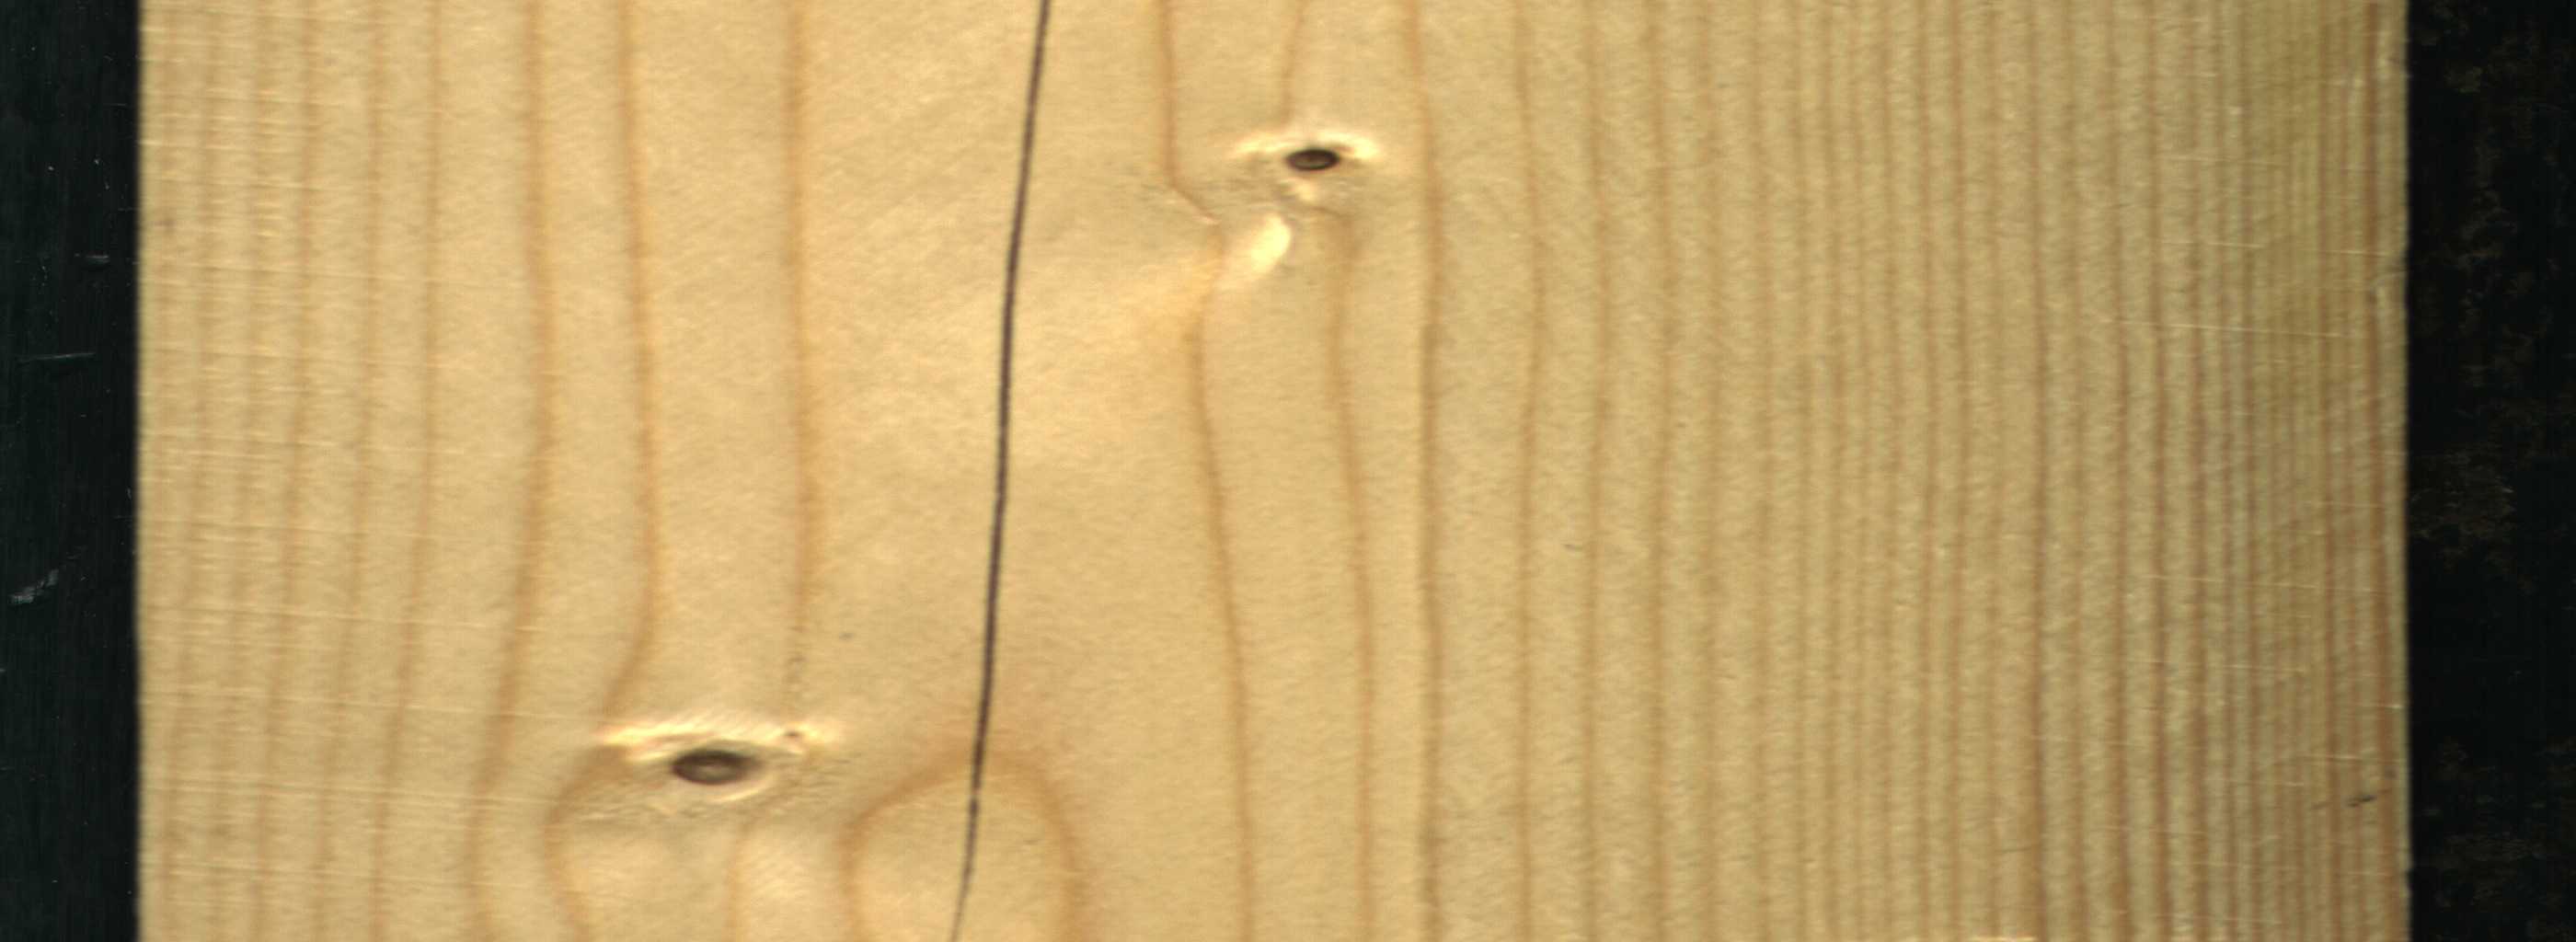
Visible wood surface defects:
Crack
Dead_Knot
Live_Knot